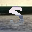
Label: 5